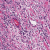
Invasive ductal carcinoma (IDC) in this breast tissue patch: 1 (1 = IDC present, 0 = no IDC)